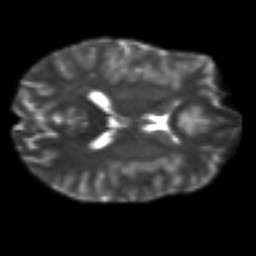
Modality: T2w
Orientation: axial
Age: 22
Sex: male
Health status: ill
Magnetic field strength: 3 T
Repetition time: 8.4 s
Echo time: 0.0926 s